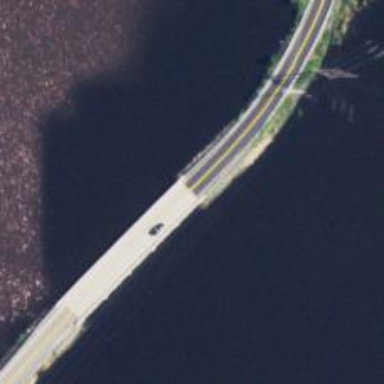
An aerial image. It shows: Secondary road bridge with beam structure.